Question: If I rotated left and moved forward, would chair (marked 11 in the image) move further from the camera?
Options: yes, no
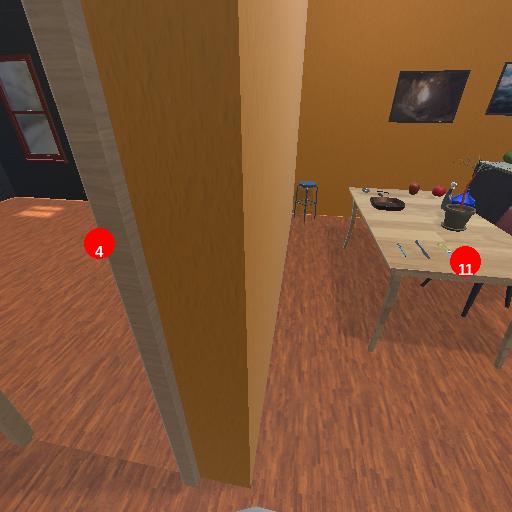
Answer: yes